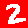
Digit: 2